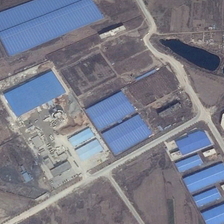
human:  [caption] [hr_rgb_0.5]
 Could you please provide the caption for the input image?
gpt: some buildings and bareland are in an industrial area .

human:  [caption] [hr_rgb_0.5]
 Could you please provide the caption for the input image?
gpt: some buildings and bareland are in an industrial area .

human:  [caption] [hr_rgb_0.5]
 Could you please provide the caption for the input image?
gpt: some buildings and bareland are in an industrial area .

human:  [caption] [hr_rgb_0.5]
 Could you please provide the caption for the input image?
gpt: some buildings and bareland are in an industrial area .

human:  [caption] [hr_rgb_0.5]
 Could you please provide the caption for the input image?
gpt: some buildings and bareland are in an industrial area .